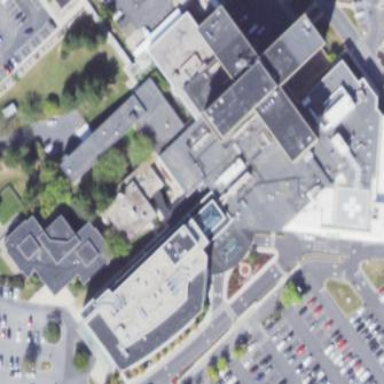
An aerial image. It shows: Hospital building.